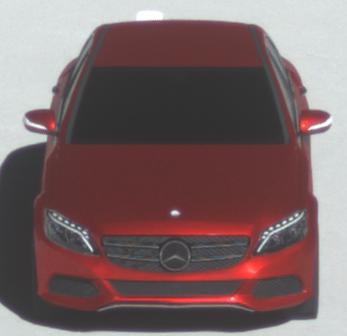
Make: Mercedes-Benz
Model: C 160
Detailed model: C-Class (205) Limousine
Model produced from: 2015/04
Model produced until: 2018/04
Doors: 4
Color: red
Road condition: dry road
Daytime: morning or afternoon
Contrast: high contrast